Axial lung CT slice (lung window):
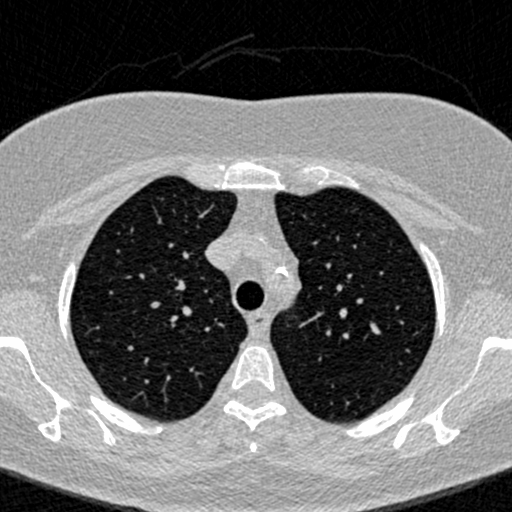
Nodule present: no